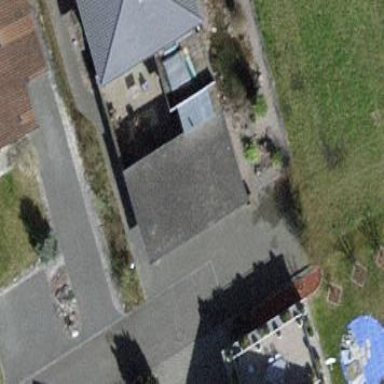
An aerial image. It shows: Building with flat roof.